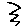
Label: zigzag